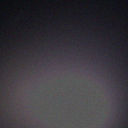
Screen state: off